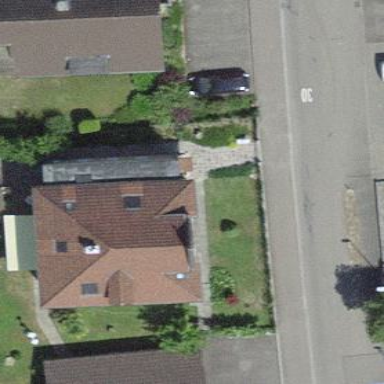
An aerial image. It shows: Building with tile roof.